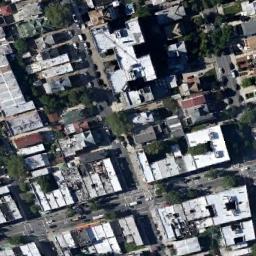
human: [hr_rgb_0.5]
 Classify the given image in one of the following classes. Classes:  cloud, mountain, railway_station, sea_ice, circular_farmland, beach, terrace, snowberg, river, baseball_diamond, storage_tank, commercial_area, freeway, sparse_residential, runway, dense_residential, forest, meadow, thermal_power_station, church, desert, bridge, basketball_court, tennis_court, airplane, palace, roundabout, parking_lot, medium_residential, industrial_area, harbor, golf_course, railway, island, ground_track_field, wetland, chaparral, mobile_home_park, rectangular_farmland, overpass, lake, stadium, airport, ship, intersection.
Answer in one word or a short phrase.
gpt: dense_residential